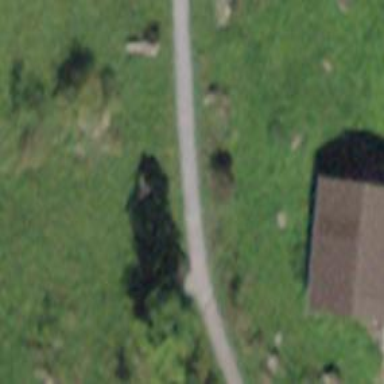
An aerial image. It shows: Bench.